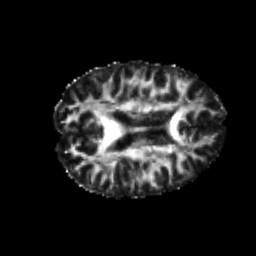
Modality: FA
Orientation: axial
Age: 25
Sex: male
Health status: healthy
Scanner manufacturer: philips
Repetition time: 7.389 s
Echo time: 0.08599 s